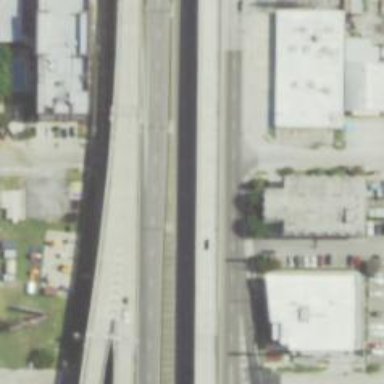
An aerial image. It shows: Expressway with asphalt surface categorized as trunk highway.